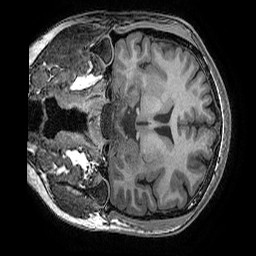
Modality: T1w
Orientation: coronal
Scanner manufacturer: ge
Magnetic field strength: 3 T
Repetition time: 0.008184 s
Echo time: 0.003192 s